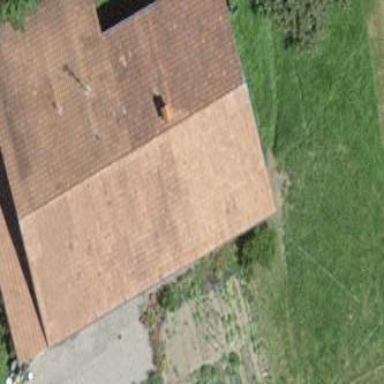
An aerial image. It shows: Farm building.